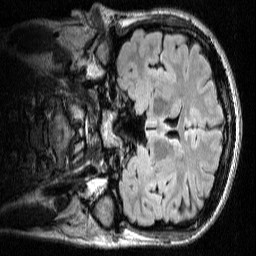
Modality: FLAIR
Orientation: coronal
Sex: male
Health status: ill
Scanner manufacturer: siemens
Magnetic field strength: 3 T
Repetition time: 7 s
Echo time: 0.372 s